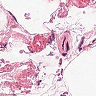
Metastatic tissue present: no